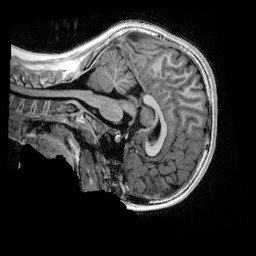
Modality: UNIT1_denoised
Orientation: sagittal
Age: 9
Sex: male
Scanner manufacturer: siemens
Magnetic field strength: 3 T
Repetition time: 4 s
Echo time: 0.00303 s